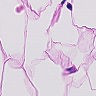
Metastatic tissue present: no